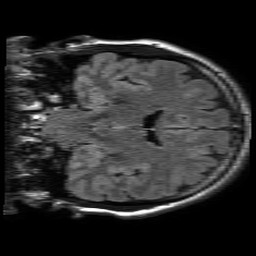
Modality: FLAIR
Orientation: coronal
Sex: male
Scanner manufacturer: philips
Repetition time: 11 s
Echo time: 0.125 s